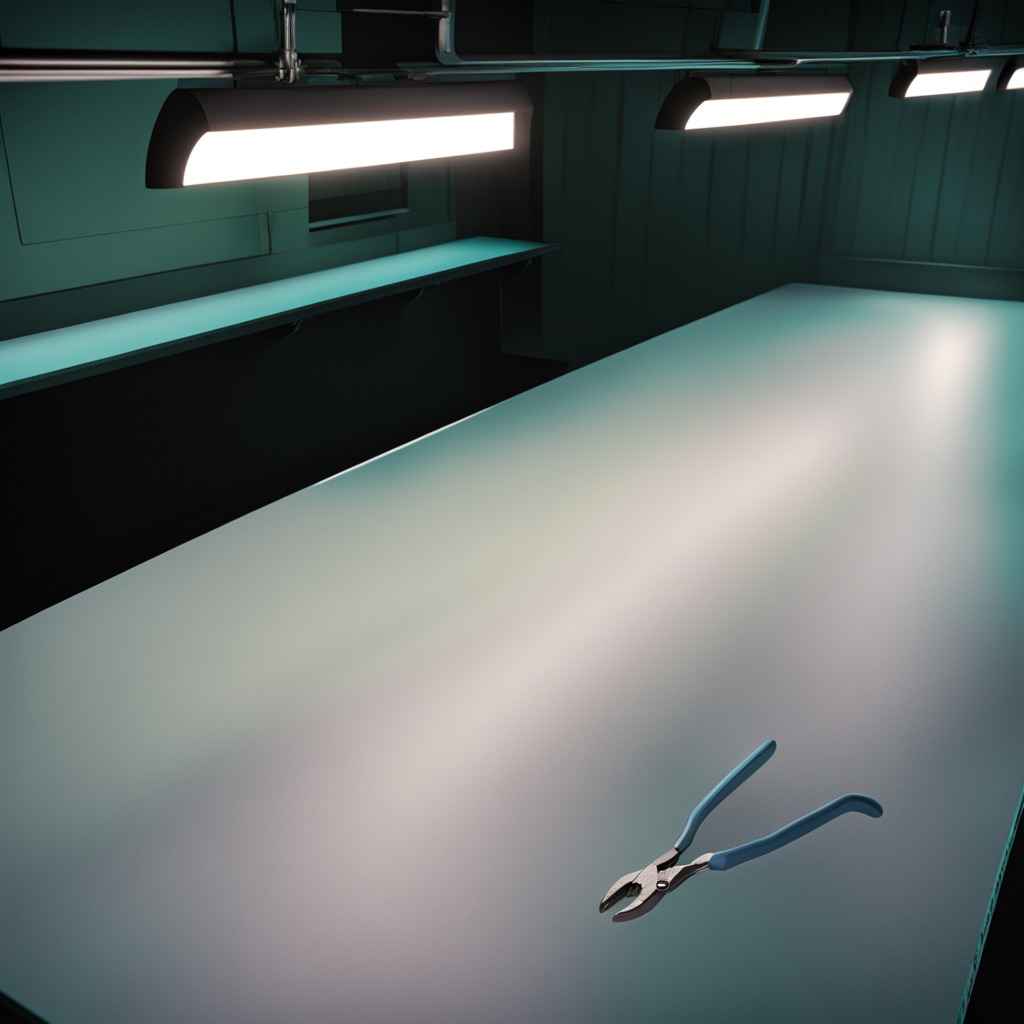
A plier is lying on a clean empty table in a railway signal maintenance room lit by harsh overhead fluorescents.